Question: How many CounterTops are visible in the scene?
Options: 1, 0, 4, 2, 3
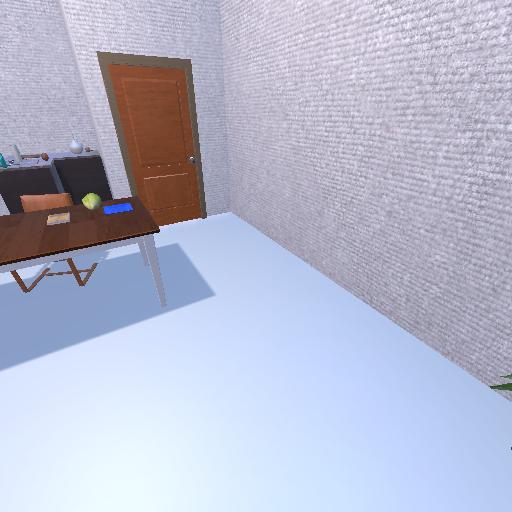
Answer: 1